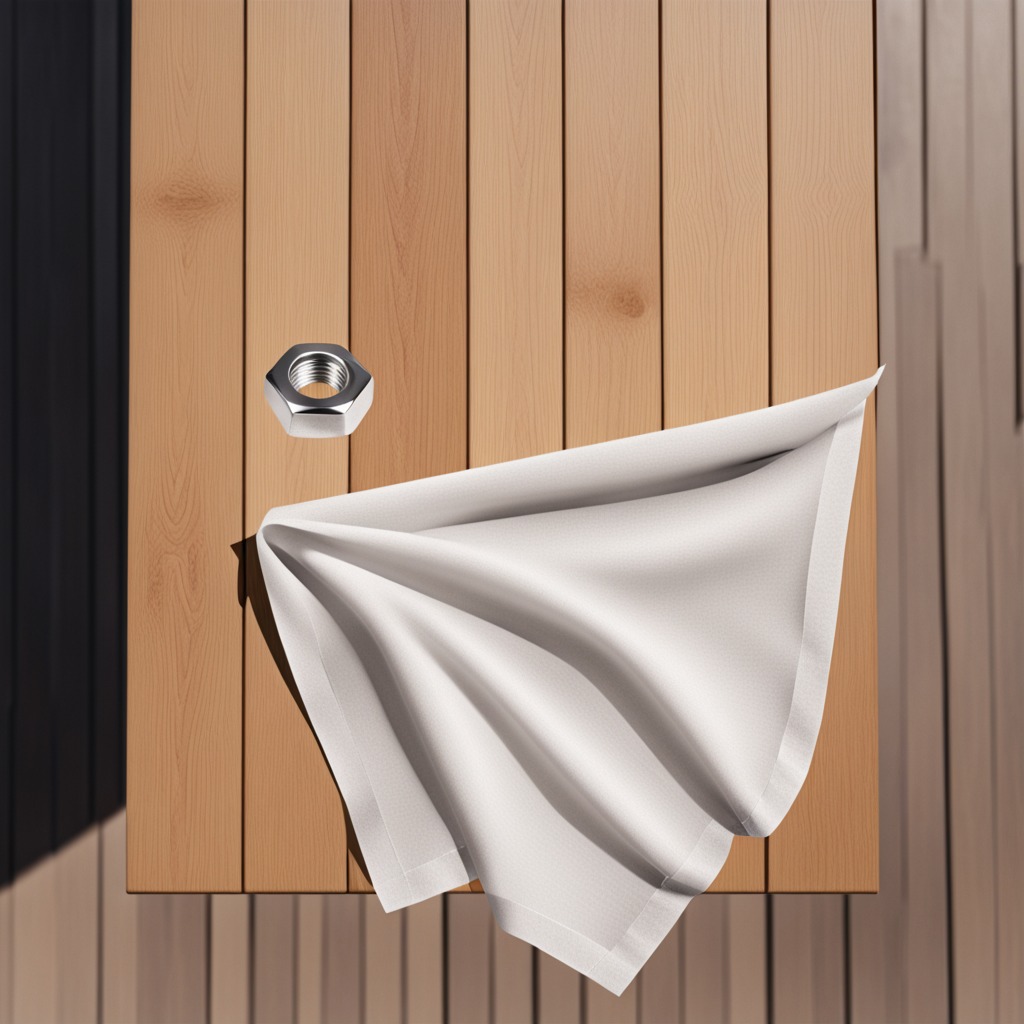
A metal nut lying on a wooden table in an outdoor workshop during daytime bright natural light soft shadows worn but beneath the cloth